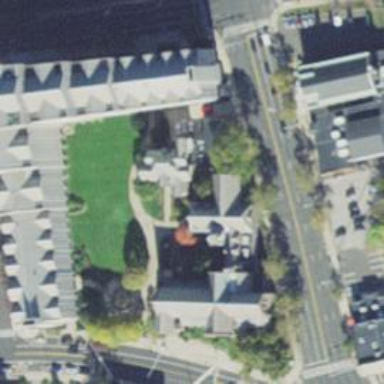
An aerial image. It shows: Part of building.